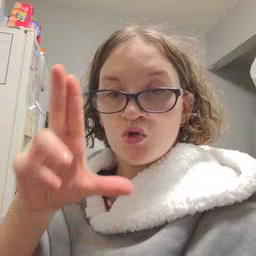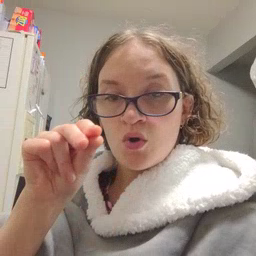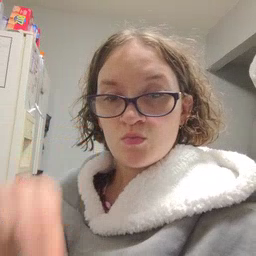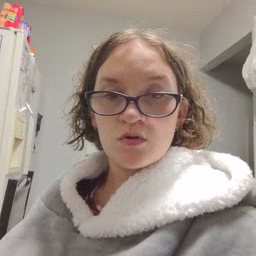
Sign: no